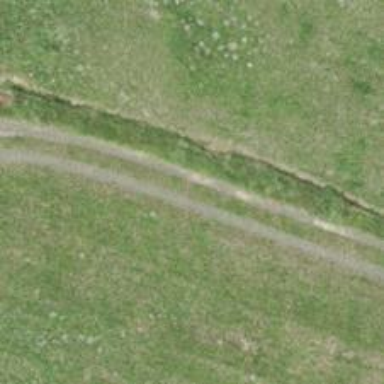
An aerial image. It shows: Track road with grade3 tracktype.